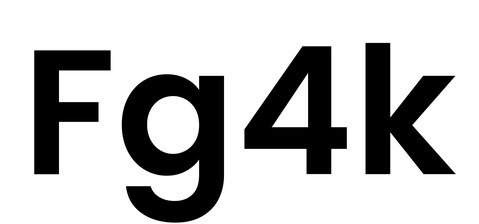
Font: Poppins-SemiBold